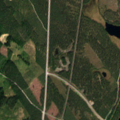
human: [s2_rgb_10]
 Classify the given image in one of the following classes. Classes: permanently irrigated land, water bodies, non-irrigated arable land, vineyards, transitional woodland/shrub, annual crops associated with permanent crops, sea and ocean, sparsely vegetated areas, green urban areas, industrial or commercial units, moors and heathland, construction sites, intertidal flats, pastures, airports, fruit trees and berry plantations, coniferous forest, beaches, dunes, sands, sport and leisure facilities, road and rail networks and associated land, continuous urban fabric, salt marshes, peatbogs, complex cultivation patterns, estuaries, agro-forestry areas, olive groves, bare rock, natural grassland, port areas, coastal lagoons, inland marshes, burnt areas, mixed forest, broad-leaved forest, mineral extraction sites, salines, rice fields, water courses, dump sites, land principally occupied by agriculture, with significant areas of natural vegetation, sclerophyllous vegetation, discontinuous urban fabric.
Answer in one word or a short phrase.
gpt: coniferous forest, transitional woodland/shrub